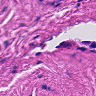
Metastatic tissue present: no